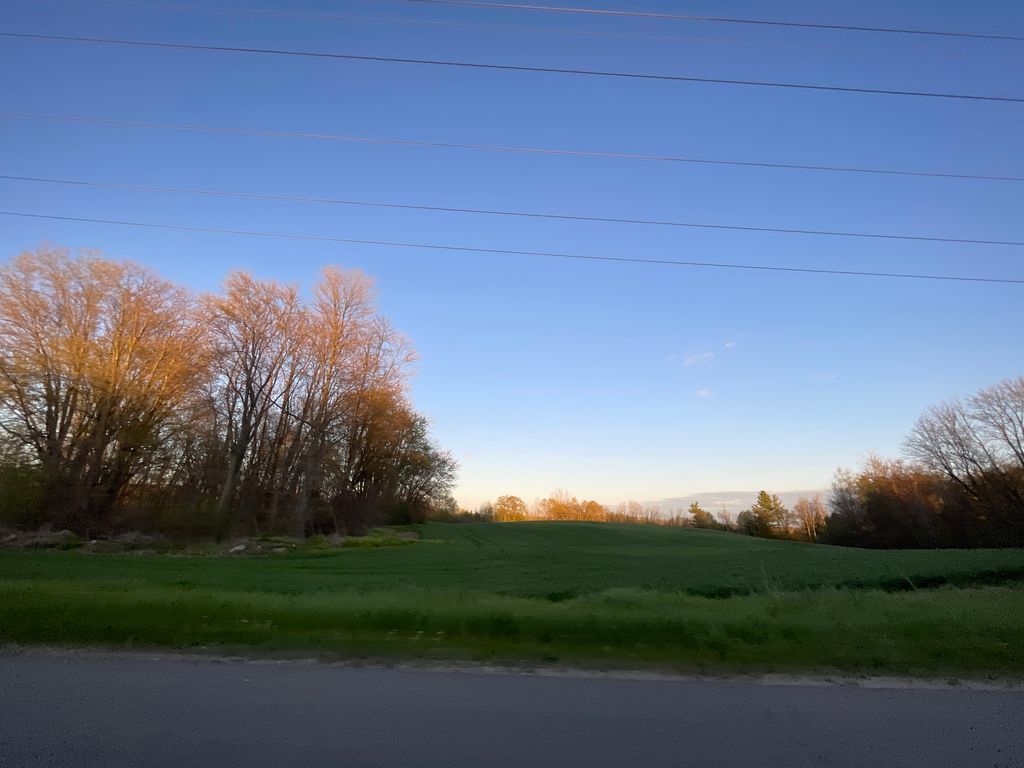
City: kitchener-waterloo